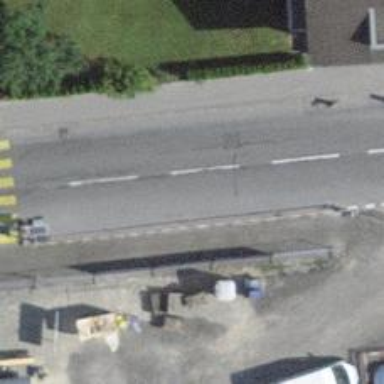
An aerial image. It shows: Uncontrolled zebra crossing with central island.